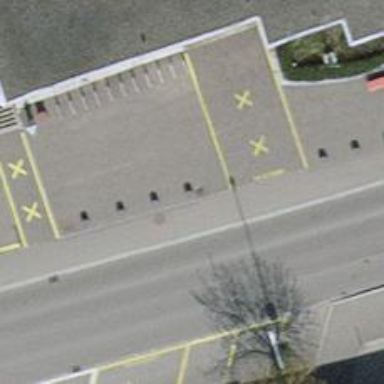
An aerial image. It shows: Platform for public transport is situated by the road.